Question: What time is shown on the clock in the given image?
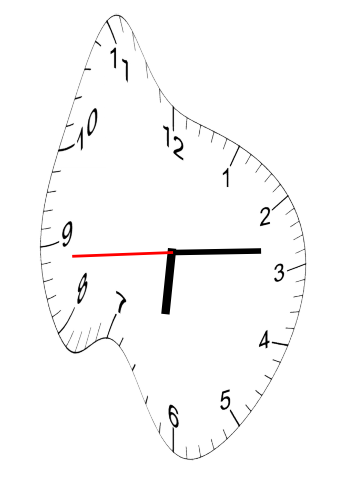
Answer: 06:13:44